Question: I have quite a complex query here (for me at least):
'''
SELECT h.name, IFNULL(tip.type, 'positive') type,
CONCAT('Total ', tip.type, 's available = ', COUNT(tip.type)) total
FROM racing.race r, racing.horse h
LEFT JOIN racing.horse_race_details hrd ON hrd.horse_id = h.horse_id
LEFT JOIN racing.proform_tip tip ON h.horse_id = tip.horse_id AND tip.race_id = hrd.race_id
WHERE r.race_id = hrd.race_id AND r.race_id = 123456
GROUP BY h.name, tip.type
UNION
SELECT h.name, IFNULL(tip.type, 'negative') type,
CONCAT('Total ', tip.type, 's available = ', COUNT(tip.type)) total
FROM racing.race r, racing.horse h
LEFT JOIN racing.horse_race_details hrd ON hrd.horse_id = h.horse_id
LEFT JOIN racing.proform_tip tip ON h.horse_id = tip.horse_id AND tip.race_id = hrd.race_id
WHERE r.race_id = hrd.race_id AND r.race_id = 123456
GROUP BY h.name, tip.type ;
'''
Which creates a selection like this:

However, I need to do 2 more things with this:
1. order this by h.name (just adding ORDER BY causes it to break)
2. display the string 'Total negatives available = 0' if it's NULL
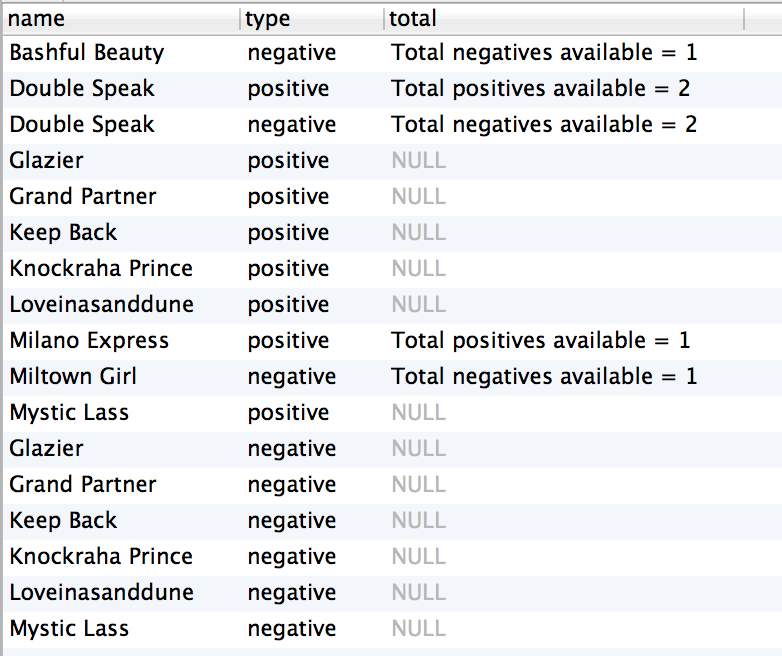
Answer: Your two queries are identical except for the 'select' clause. That would normally mean that the 'union' is unnecessary.
Second, you are combining explicit and implicit joins. As a rule, simply do not use commas in the 'from' clause.
I think the following is the query you want:
'''
SELECT h.name, COALESCE(tip.type, 'negative') as type,
CONCAT('Total ', COALESCE(tip.type, 'negative'), 's available = ', COUNT(tip.type)) total
FROM racing.race r LEFT JOIN
racing.horse_race_details hrd
ON r.race_id = hrd.race_id LEFT JOIN
racing.horse h
ON hrd.horse_id = h.horse_id LEFT JOIN
racing.proform_tip tip
ON h.horse_id = tip.horse_id AND tip.race_id = hrd.race_id
WHERE r.race_id = 123456
GROUP BY h.name, tip.type
ORDER BY h.name;
'''
This assumes that the missing 'tip.type' is treated as ''negative''.
EDIT:
If you want both positive and negative in the case of missing tips, then you can use 'union':
'''
SELECT h.name, 'negative' as type,
CONCAT('Total ', 'negative', 's available = ', COUNT(tip.type)) total
FROM racing.race r LEFT JOIN
racing.horse_race_details hrd
ON r.race_id = hrd.race_id LEFT JOIN
racing.horse h
ON hrd.horse_id = h.horse_id LEFT JOIN
racing.proform_tip tip
ON h.horse_id = tip.horse_id AND tip.race_id = hrd.race_id
WHERE r.race_id = 123456 AND (tip.type IS NULL or tip.type = 'negative')
GROUP BY h.name
UNION ALL
SELECT h.name, 'positive' as type,
CONCAT('Total ', 'positive', 's available = ', COUNT(tip.type)) total
FROM racing.race r LEFT JOIN
racing.horse_race_details hrd
ON r.race_id = hrd.race_id LEFT JOIN
racing.horse h
ON hrd.horse_id = h.horse_id LEFT JOIN
racing.proform_tip tip
ON h.horse_id = tip.horse_id AND tip.race_id = hrd.race_id
WHERE r.race_id = 123456 AND (tip.type IS NULL or tip.type = 'positive')
GROUP BY h.name
ORDER BY name
'''
Note that the 'where' logic changes the 'union' to a 'union all'. 'union all' is more efficient because duplicates are not removed. The final order by uses 'name', but not 'h.name', because the table alias is not known outside of each subquery.
EDIT II:
You can do this without a bit 'union all', just with a little one:
'''
SELECT h.name, tips.type as type,
CONCAT('Total ', tips.type, 's available = ', COUNT(tip.type)) total
FROM racing.race r LEFT JOIN
racing.horse_race_details hrd
ON r.race_id = hrd.race_id LEFT JOIN
racing.horse h
ON hrd.horse_id = h.horse_id LEFT JOIN
racing.proform_tip tip
ON h.horse_id = tip.horse_id AND tip.race_id = hrd.race_id LEFT JOIN
(SELECT 'negative' as type union all
SELECT 'positive
) tips
on tip.type = tips.type or tip.type is NULL
WHERE r.race_id = 123456
GROUP BY h.name, tips.type
ORDER BY h.name;
'''